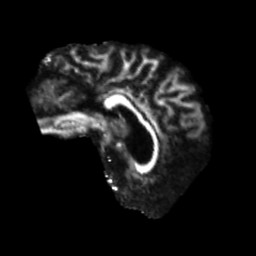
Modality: FA
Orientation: sagittal
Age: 57
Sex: male
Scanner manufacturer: siemens
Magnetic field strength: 3 T
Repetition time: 5.47 s
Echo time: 0.0854 s